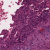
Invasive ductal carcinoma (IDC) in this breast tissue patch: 1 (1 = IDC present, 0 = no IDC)